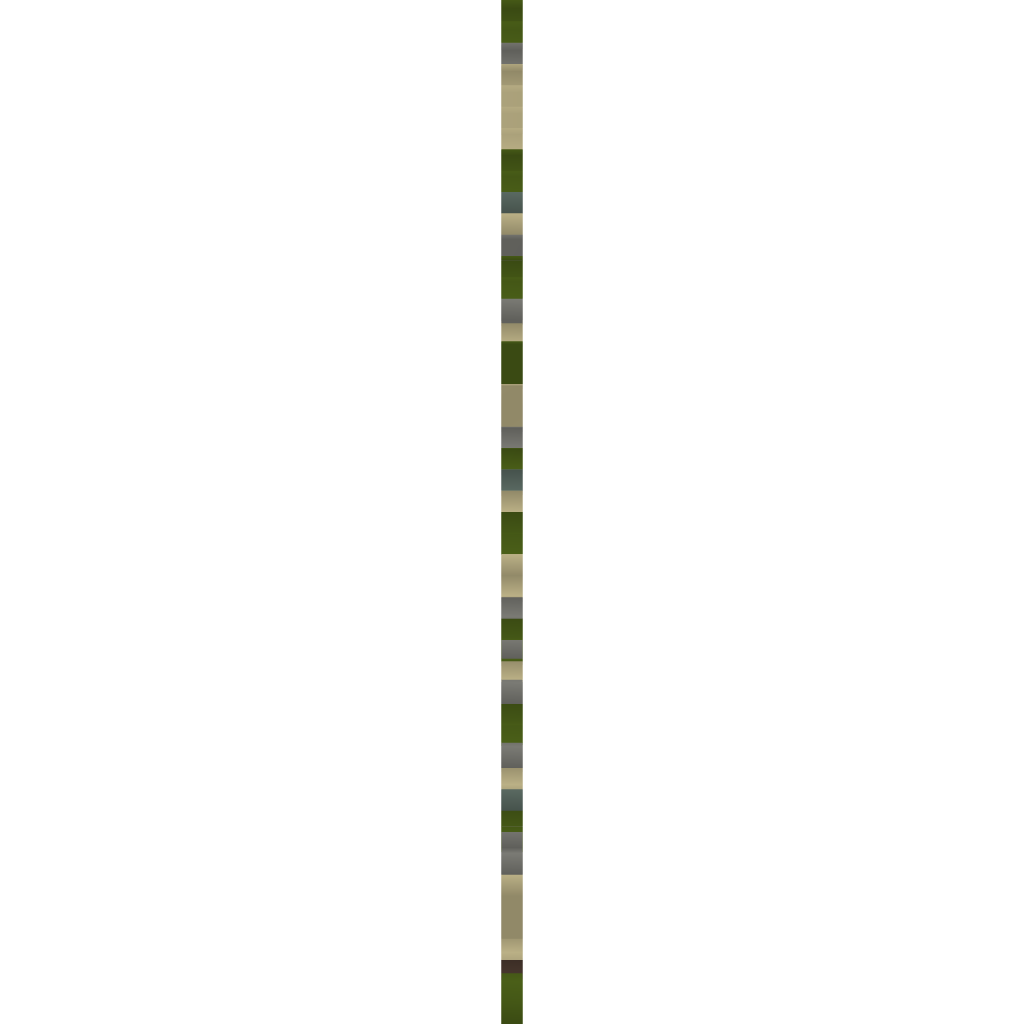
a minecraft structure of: Loool face